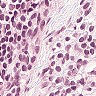
Metastatic tissue present: no